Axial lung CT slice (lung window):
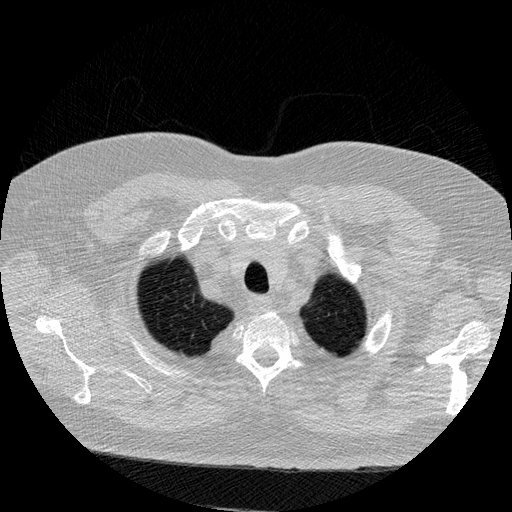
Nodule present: no